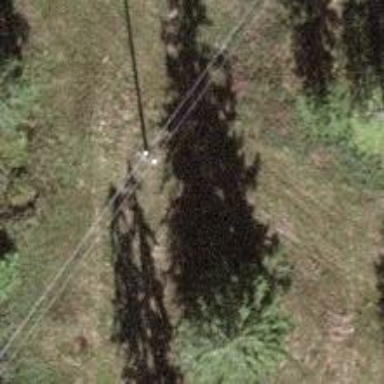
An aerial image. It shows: Power pole.